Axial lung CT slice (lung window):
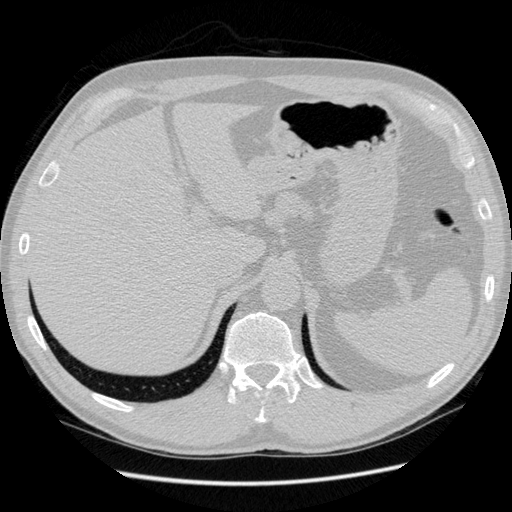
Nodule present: no